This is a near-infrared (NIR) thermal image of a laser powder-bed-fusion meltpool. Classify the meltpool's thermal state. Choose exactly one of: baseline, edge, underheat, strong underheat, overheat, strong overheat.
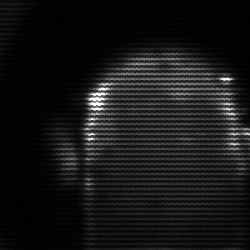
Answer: baseline